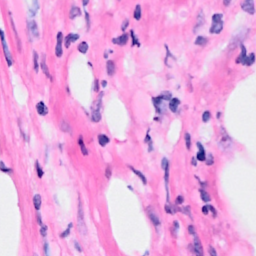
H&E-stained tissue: Breast